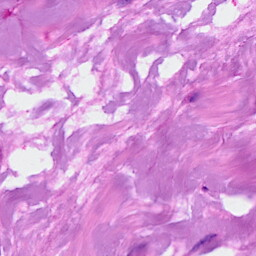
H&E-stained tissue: Breast